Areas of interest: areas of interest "Sport and cultural"
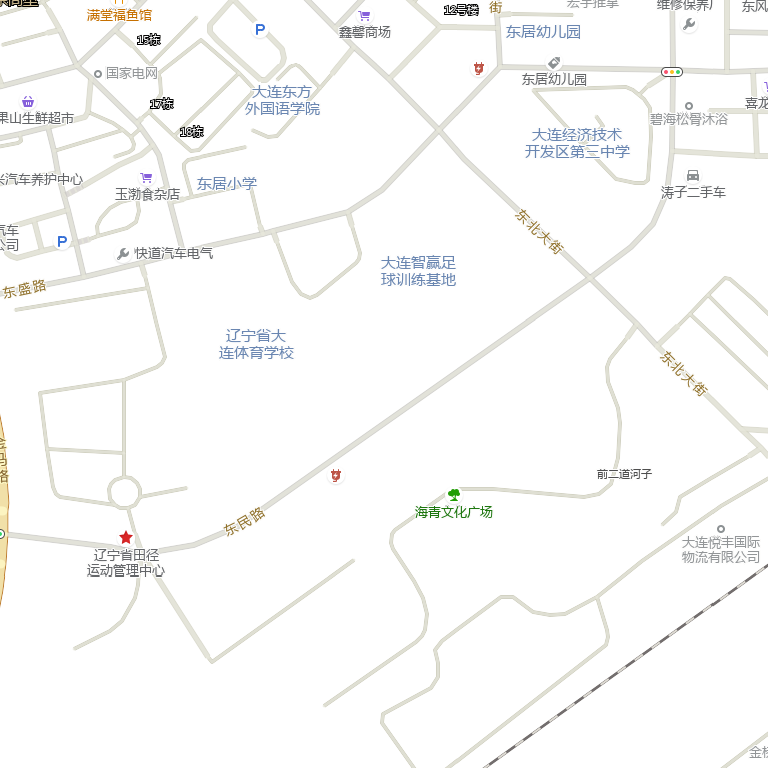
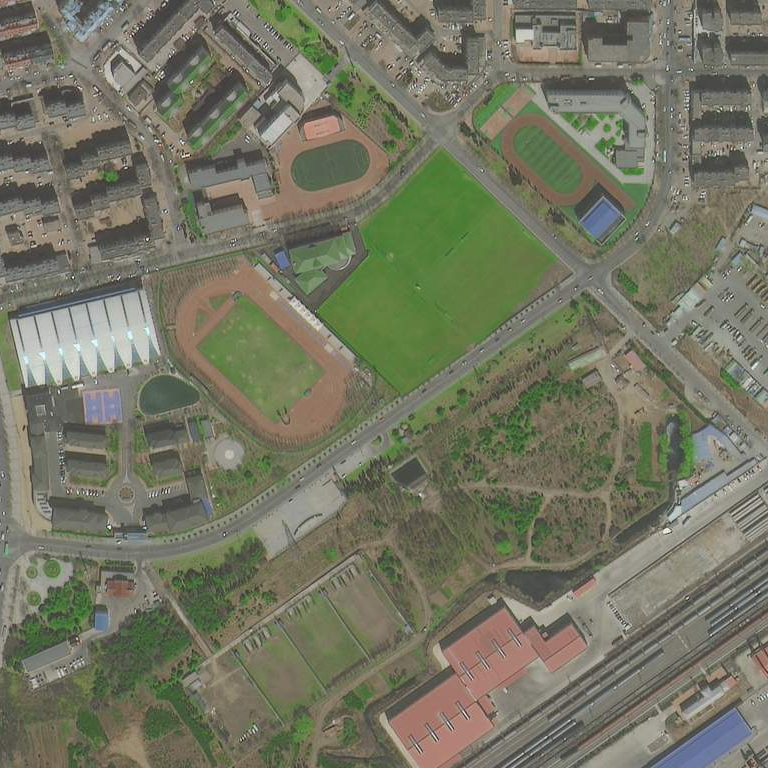